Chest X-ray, AP view. Patient: 54 years old, sex M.
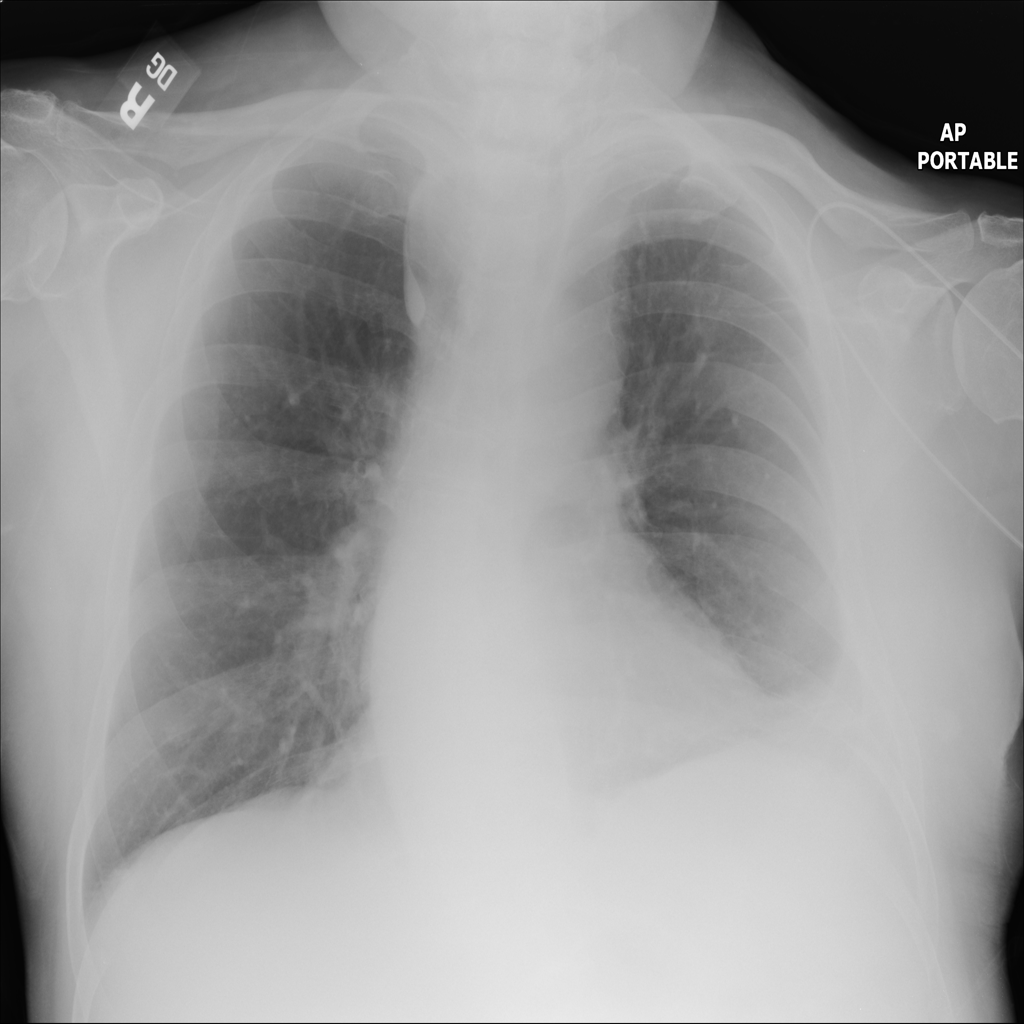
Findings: No Finding